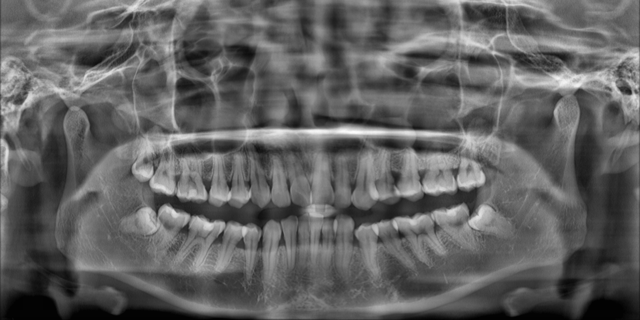
adult